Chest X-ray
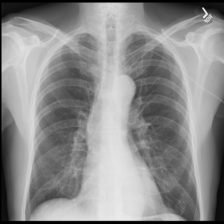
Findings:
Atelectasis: negative
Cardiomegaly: negative
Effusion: negative
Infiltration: negative
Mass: negative
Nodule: negative
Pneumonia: negative
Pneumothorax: negative
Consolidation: negative
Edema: negative
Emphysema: negative
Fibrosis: negative
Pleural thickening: negative
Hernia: negative